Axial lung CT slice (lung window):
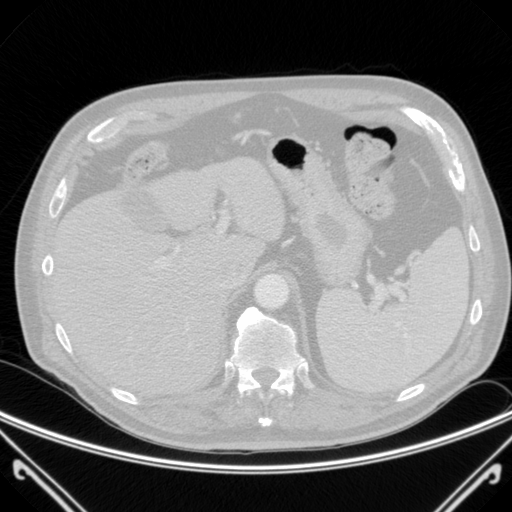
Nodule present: no